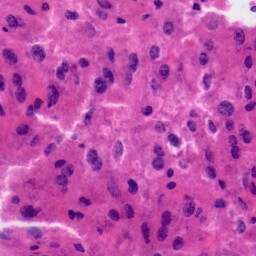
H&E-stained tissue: Liver